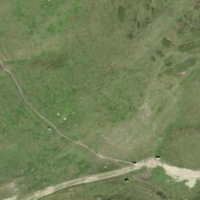
EUNIS habitat code: 26
Species observed at this site:
Caltha palustris
Melitaea athalia
Colias palaeno